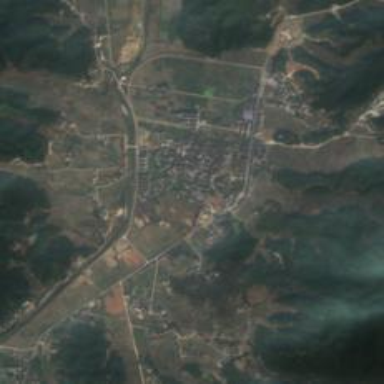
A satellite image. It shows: Ethnic township within town.